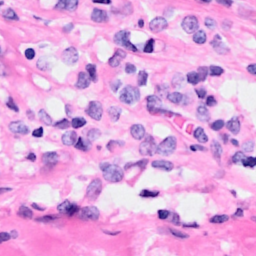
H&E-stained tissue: Breast